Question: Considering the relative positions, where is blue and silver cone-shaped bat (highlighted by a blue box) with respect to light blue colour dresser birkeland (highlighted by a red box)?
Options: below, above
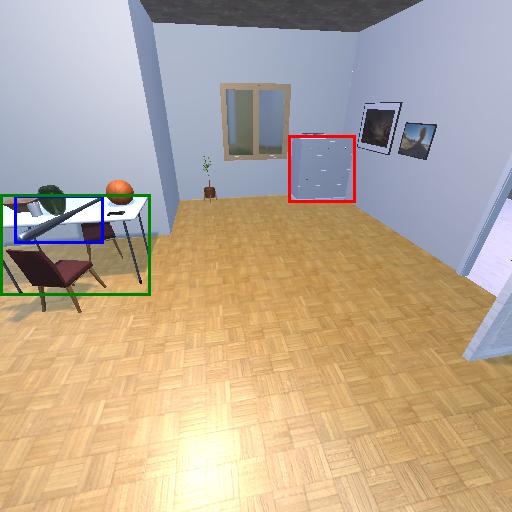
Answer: below